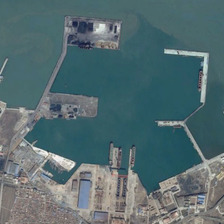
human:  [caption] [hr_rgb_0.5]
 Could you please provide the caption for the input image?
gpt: an empty port is near some buildings .

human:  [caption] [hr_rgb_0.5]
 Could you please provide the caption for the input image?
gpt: an empty port is near some buildings .

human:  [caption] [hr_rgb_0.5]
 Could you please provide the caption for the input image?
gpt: an empty port is near some buildings .

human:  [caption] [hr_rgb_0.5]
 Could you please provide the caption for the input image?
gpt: an empty port is near some buildings .

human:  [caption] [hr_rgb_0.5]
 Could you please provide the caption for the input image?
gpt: an empty port is near some buildings .